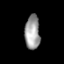
Tissue: prostate
Cell type: Fibroblasts
Senescence score: 0.7464
Nuclear area (px): 506
Mean DAPI intensity: 157.621